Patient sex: F
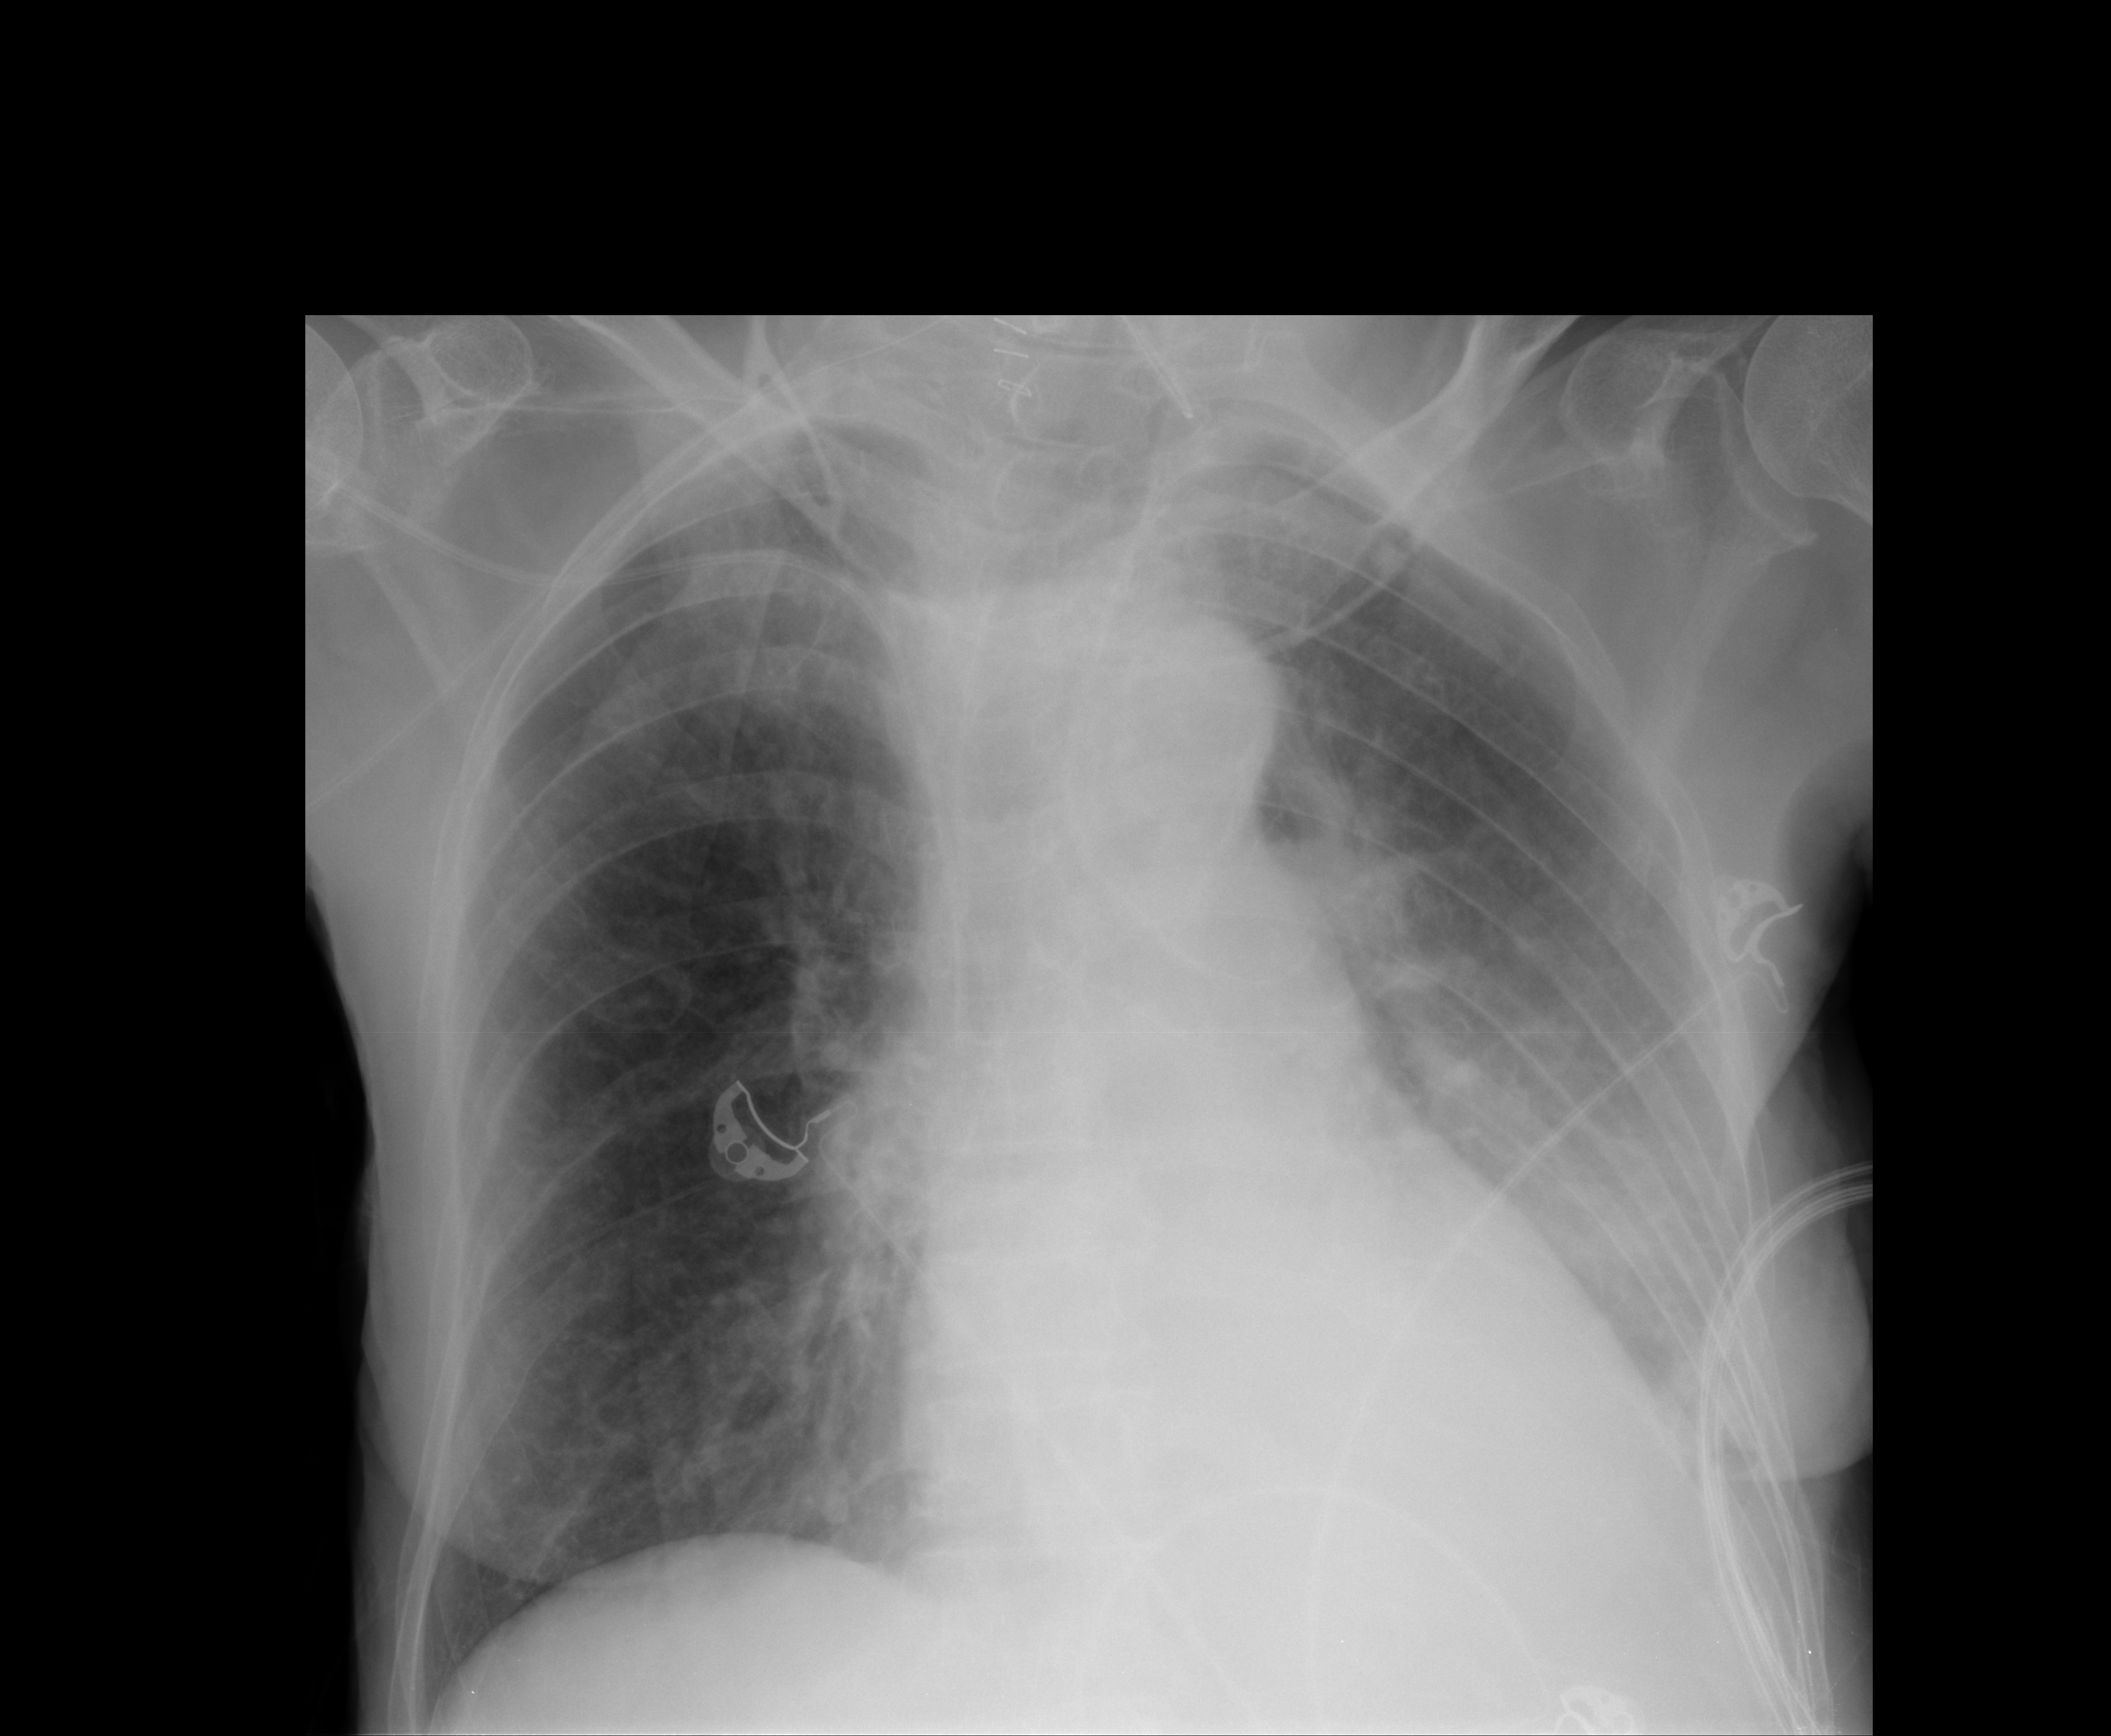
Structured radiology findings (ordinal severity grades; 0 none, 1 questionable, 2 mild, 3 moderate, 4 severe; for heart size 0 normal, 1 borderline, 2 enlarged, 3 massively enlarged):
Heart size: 1
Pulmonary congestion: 0
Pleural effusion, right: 0
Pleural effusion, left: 2
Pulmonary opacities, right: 0
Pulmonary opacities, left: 0
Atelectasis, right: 0
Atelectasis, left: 2